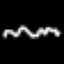
Label: squiggle